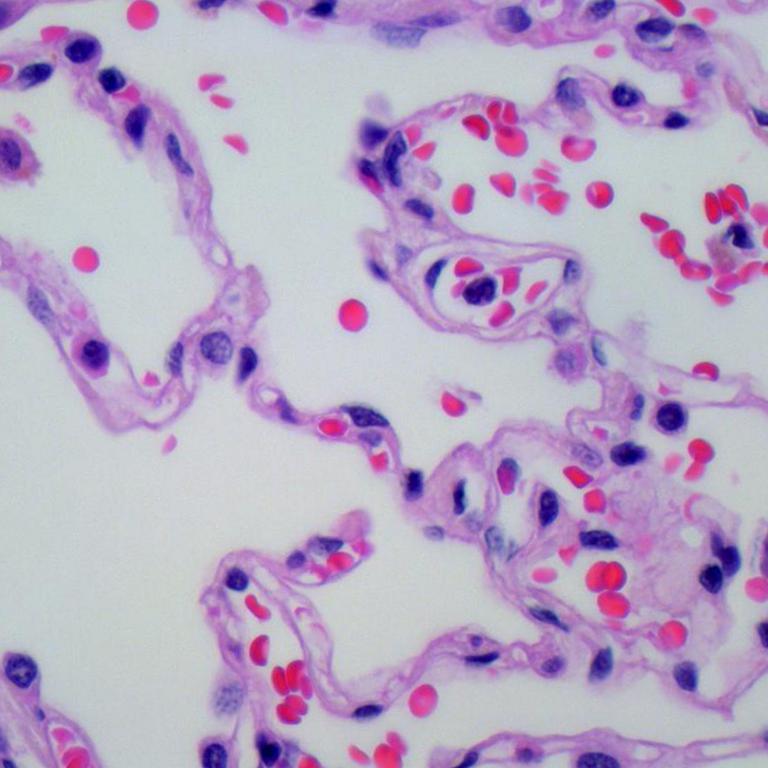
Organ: lung
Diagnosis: benign